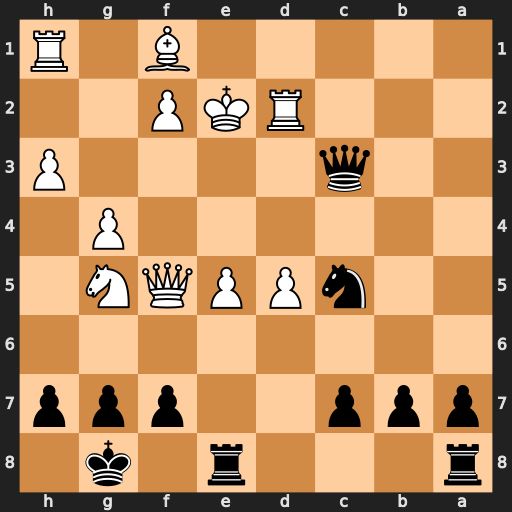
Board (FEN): r3r1k1/ppp2ppp/8/2nPPQN1/6P1/2q4P/3RKP2/5B1R
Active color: b
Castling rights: -
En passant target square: -
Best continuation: Rxe5+ Qxe5 Qxe5+